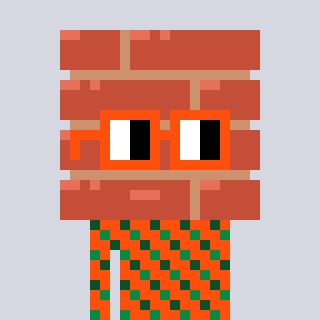
a pixel art character with square orange glasses, a wall-shaped head and a orange-colored body on a cool background